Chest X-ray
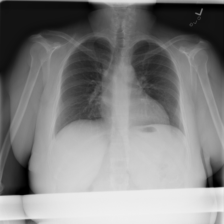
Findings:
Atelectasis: negative
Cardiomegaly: negative
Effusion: negative
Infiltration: negative
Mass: negative
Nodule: negative
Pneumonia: negative
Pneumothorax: negative
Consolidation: negative
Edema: negative
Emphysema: negative
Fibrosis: negative
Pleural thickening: negative
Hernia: negative